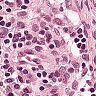
Metastatic tissue present: no